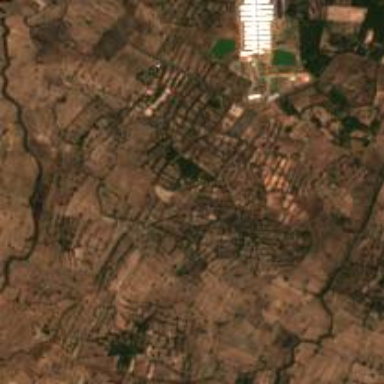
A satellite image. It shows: Farmland with rice crops being cultivated. The rice field is used to produce rice.